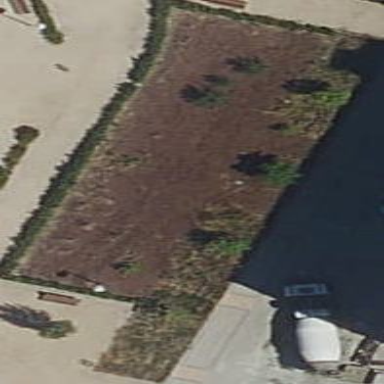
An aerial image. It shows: Garden with kerb barrier.